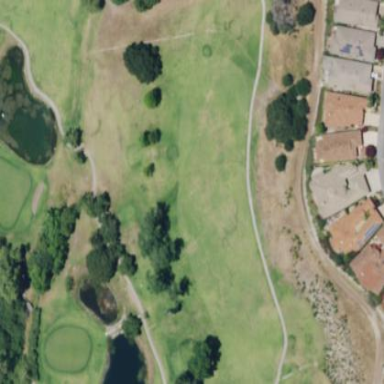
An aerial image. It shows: Golf fairway covered with lush grass.